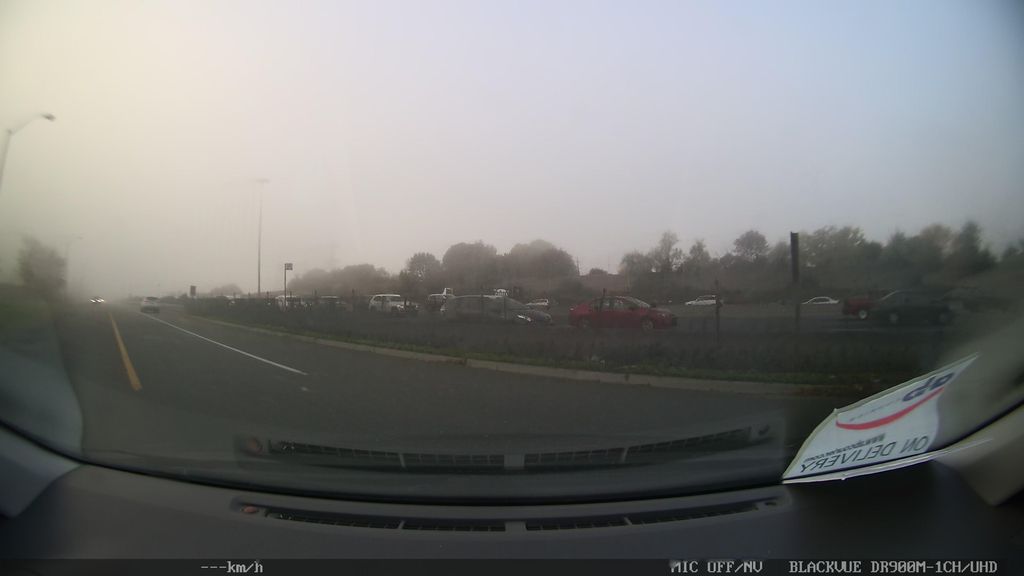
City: toronto